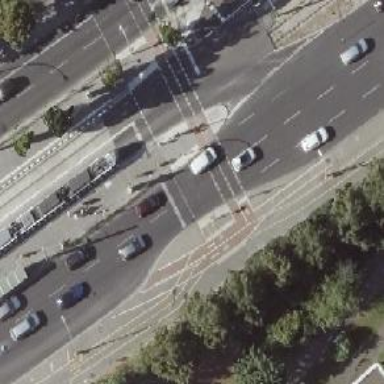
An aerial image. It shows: Road with traffic signals.